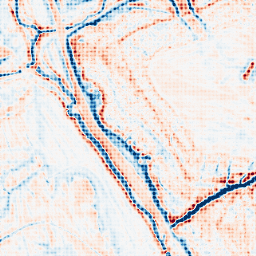
Category: edge_preserving
Decomposition family: bilateral
Decomposition parameters: d: 15
sigma_color: 100
sigma_space: 150
Upsampling method: sinc_blackman
Upsampling parameters: scale: 4
kernel_size: 4
Upsampling scale: 4